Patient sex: M
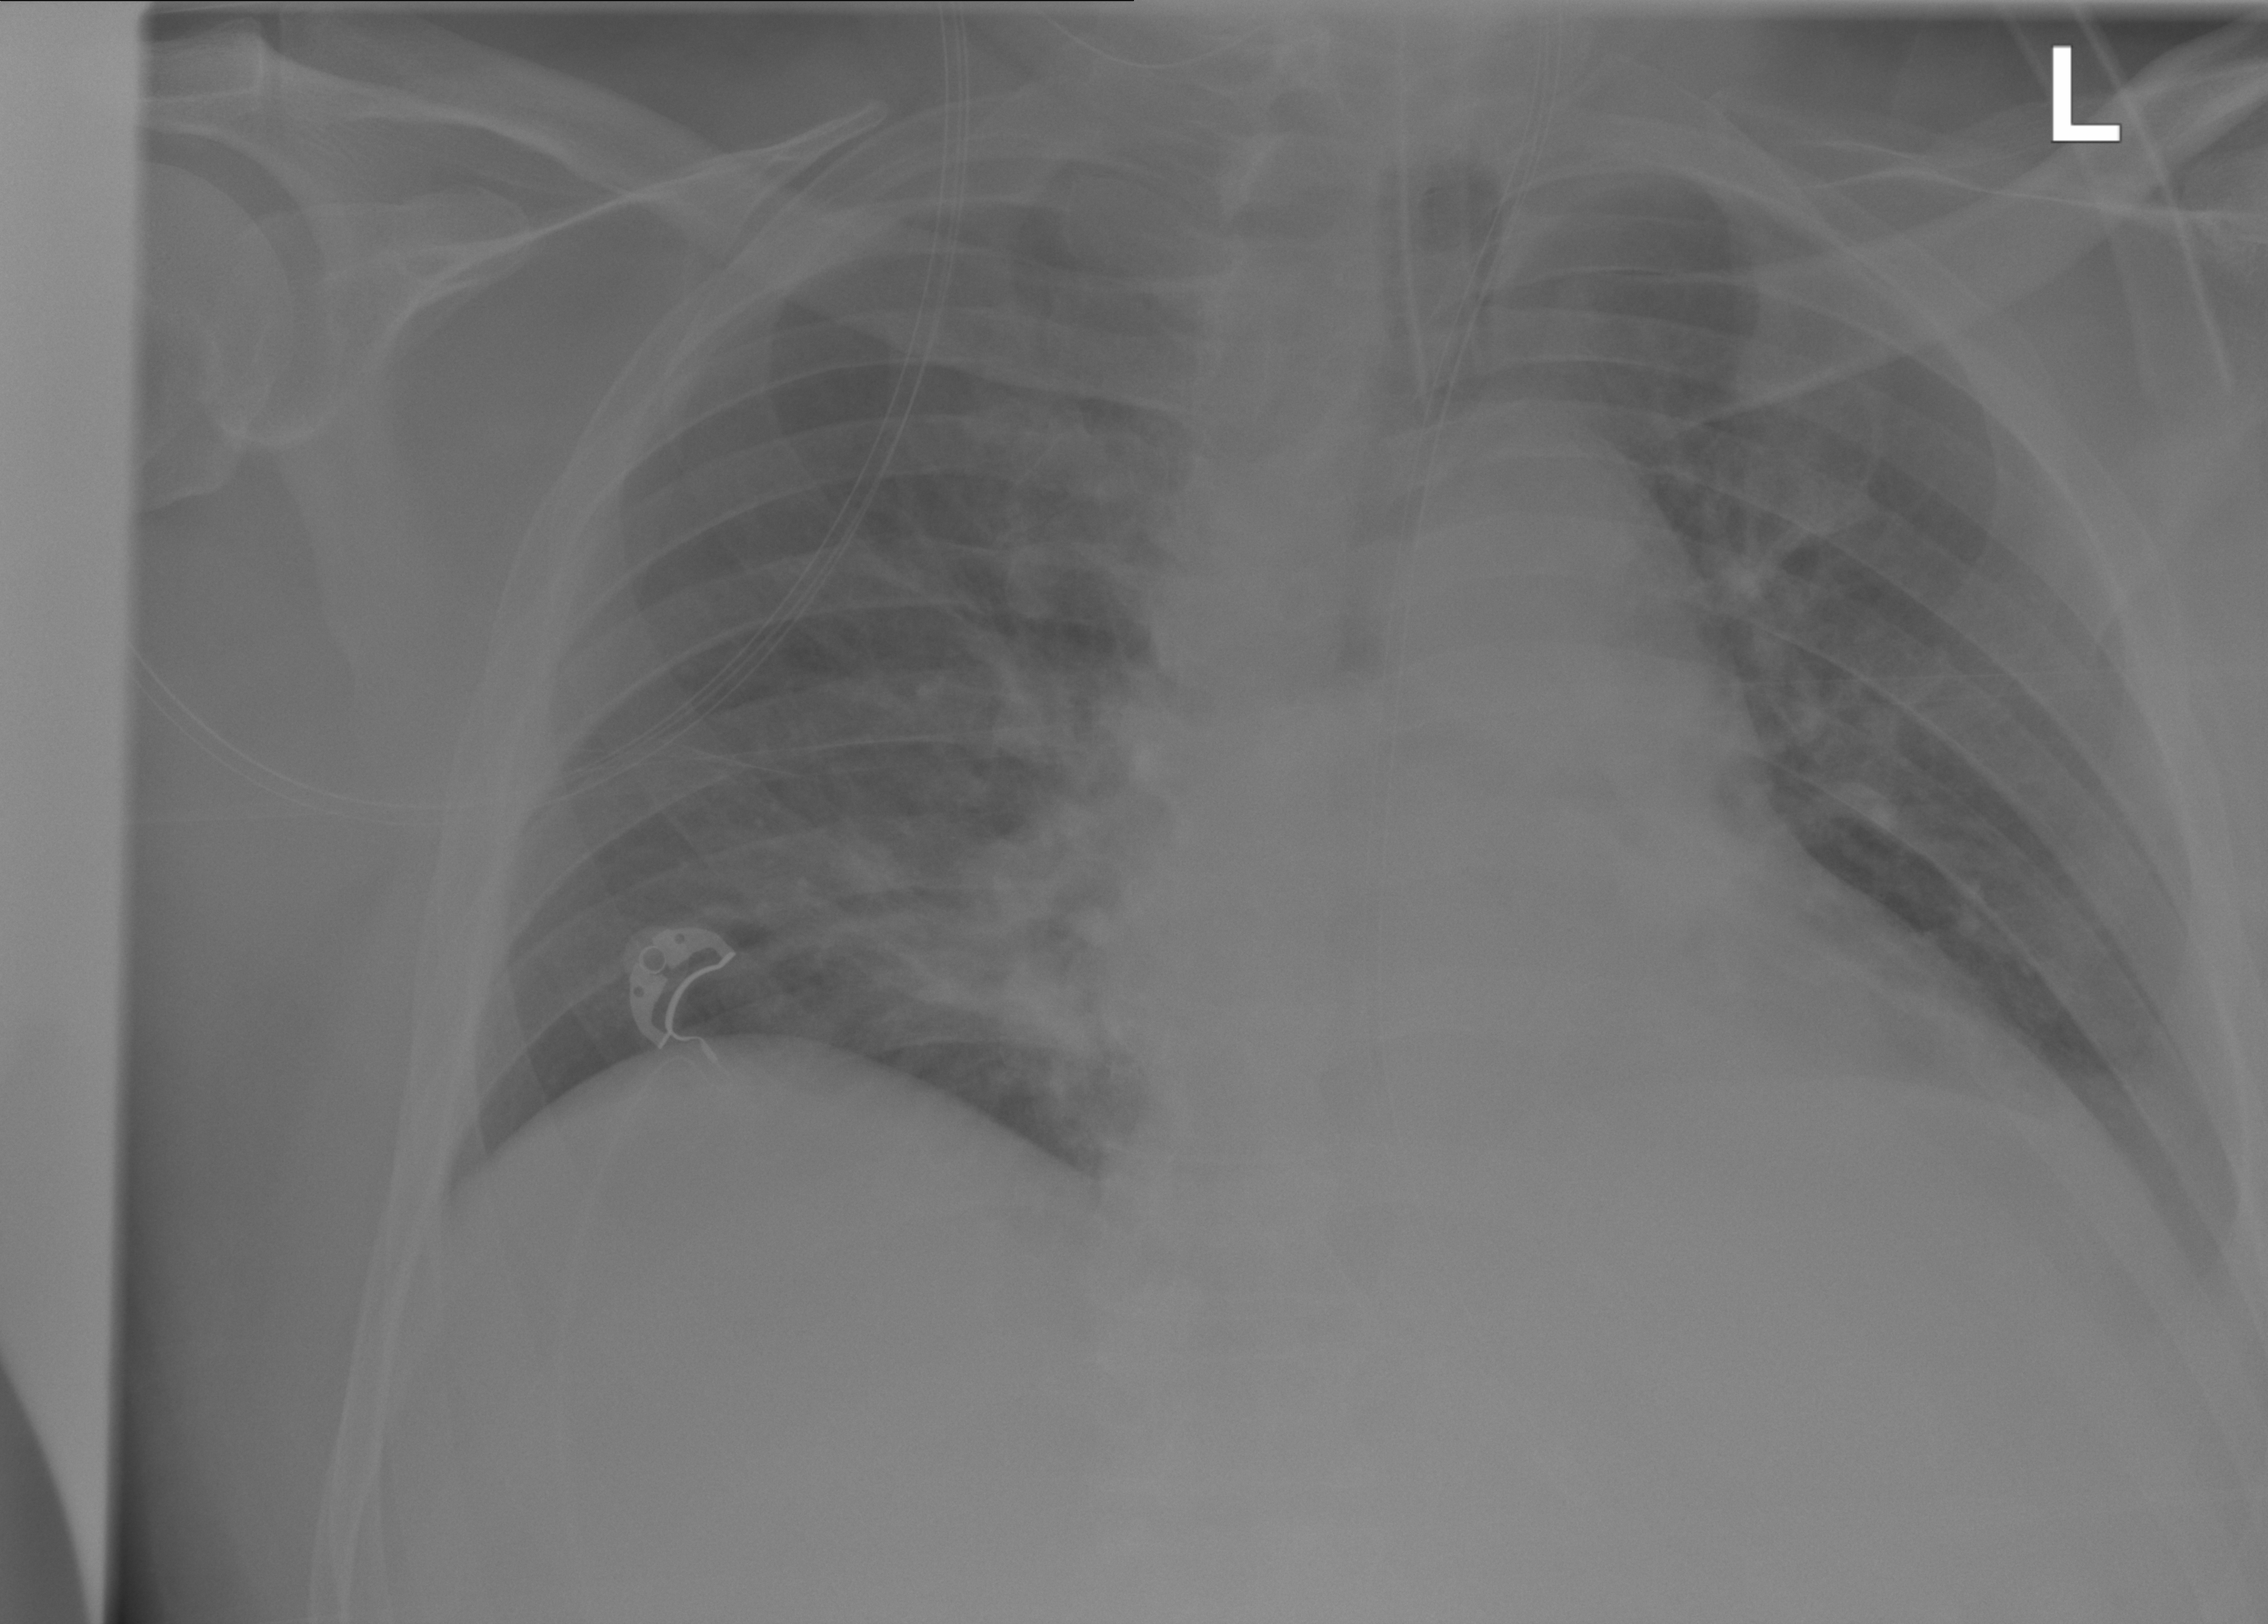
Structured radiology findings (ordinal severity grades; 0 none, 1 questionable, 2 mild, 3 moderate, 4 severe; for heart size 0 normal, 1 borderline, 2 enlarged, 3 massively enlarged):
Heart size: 0
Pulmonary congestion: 0
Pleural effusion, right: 0
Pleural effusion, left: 0
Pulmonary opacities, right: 1
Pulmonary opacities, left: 0
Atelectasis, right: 2
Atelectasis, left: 0